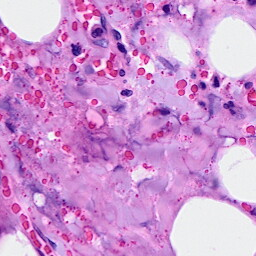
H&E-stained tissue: Breast